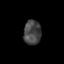
Tissue: prostate
Cell type: T cells
Senescence score: 0.3187
Nuclear area (px): 420
Mean DAPI intensity: 69.462